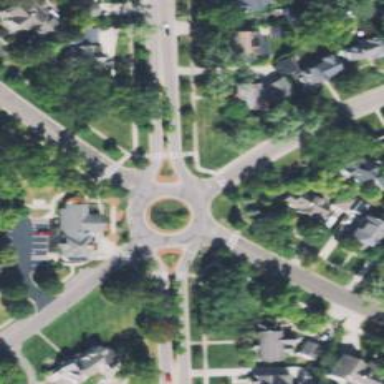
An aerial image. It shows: Tertiary road made of asphalt leading to roundabout junction.